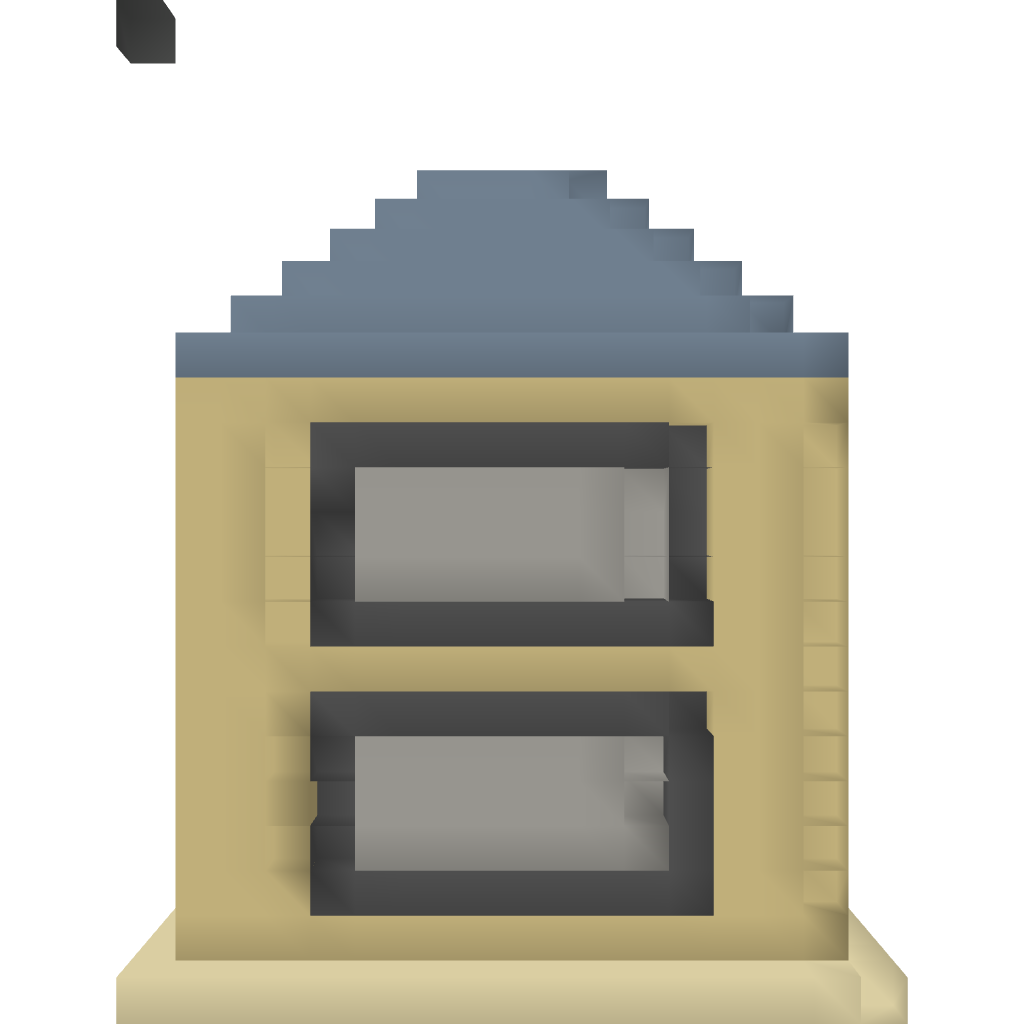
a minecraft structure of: OlimpusHD3